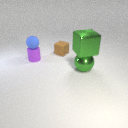
large green metal sphere below large green metal cube